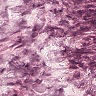
Metastatic tissue present: no